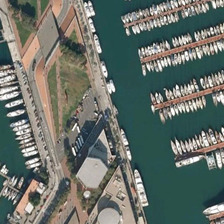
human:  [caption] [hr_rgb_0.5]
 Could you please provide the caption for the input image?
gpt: many boats are in a port orderly near several green trees .

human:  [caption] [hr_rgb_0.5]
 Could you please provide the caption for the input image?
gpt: many boats are in a port orderly near several green trees .

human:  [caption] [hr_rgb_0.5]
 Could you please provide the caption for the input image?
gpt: many boats are in a port orderly near several green trees .

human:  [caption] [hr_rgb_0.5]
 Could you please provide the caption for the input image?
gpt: many boats are in a port orderly near several green trees .

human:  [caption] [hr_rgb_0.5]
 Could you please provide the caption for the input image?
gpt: many boats are in a port orderly near several green trees .